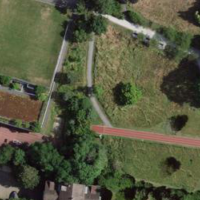
EUNIS habitat code: 53
Species observed at this site:
Eristalis tenax
Centaurea scabiosa
Convolvulus arvensis
Acer campestre
Fagus sylvatica
Pieris rapae
Pieris brassicae